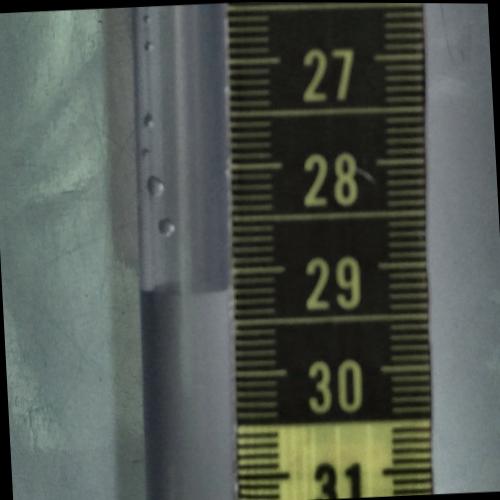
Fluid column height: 29.2 cm